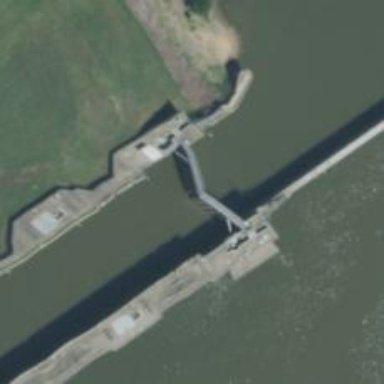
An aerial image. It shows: Lock gate along waterway.